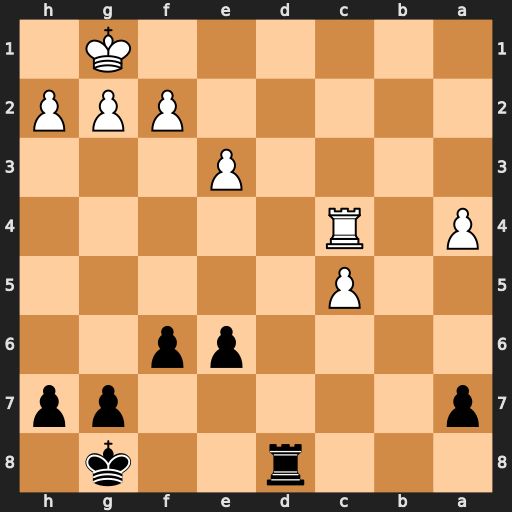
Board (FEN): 3r2k1/p5pp/4pp2/2P5/P1R5/4P3/5PPP/6K1
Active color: b
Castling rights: -
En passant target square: -
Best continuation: Rd1#